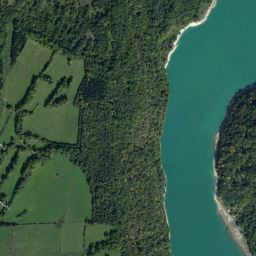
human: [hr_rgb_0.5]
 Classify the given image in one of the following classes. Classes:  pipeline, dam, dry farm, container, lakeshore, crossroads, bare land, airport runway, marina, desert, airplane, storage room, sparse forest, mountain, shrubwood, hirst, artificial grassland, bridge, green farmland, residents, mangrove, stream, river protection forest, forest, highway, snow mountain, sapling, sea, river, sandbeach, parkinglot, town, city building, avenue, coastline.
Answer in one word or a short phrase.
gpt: river